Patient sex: M
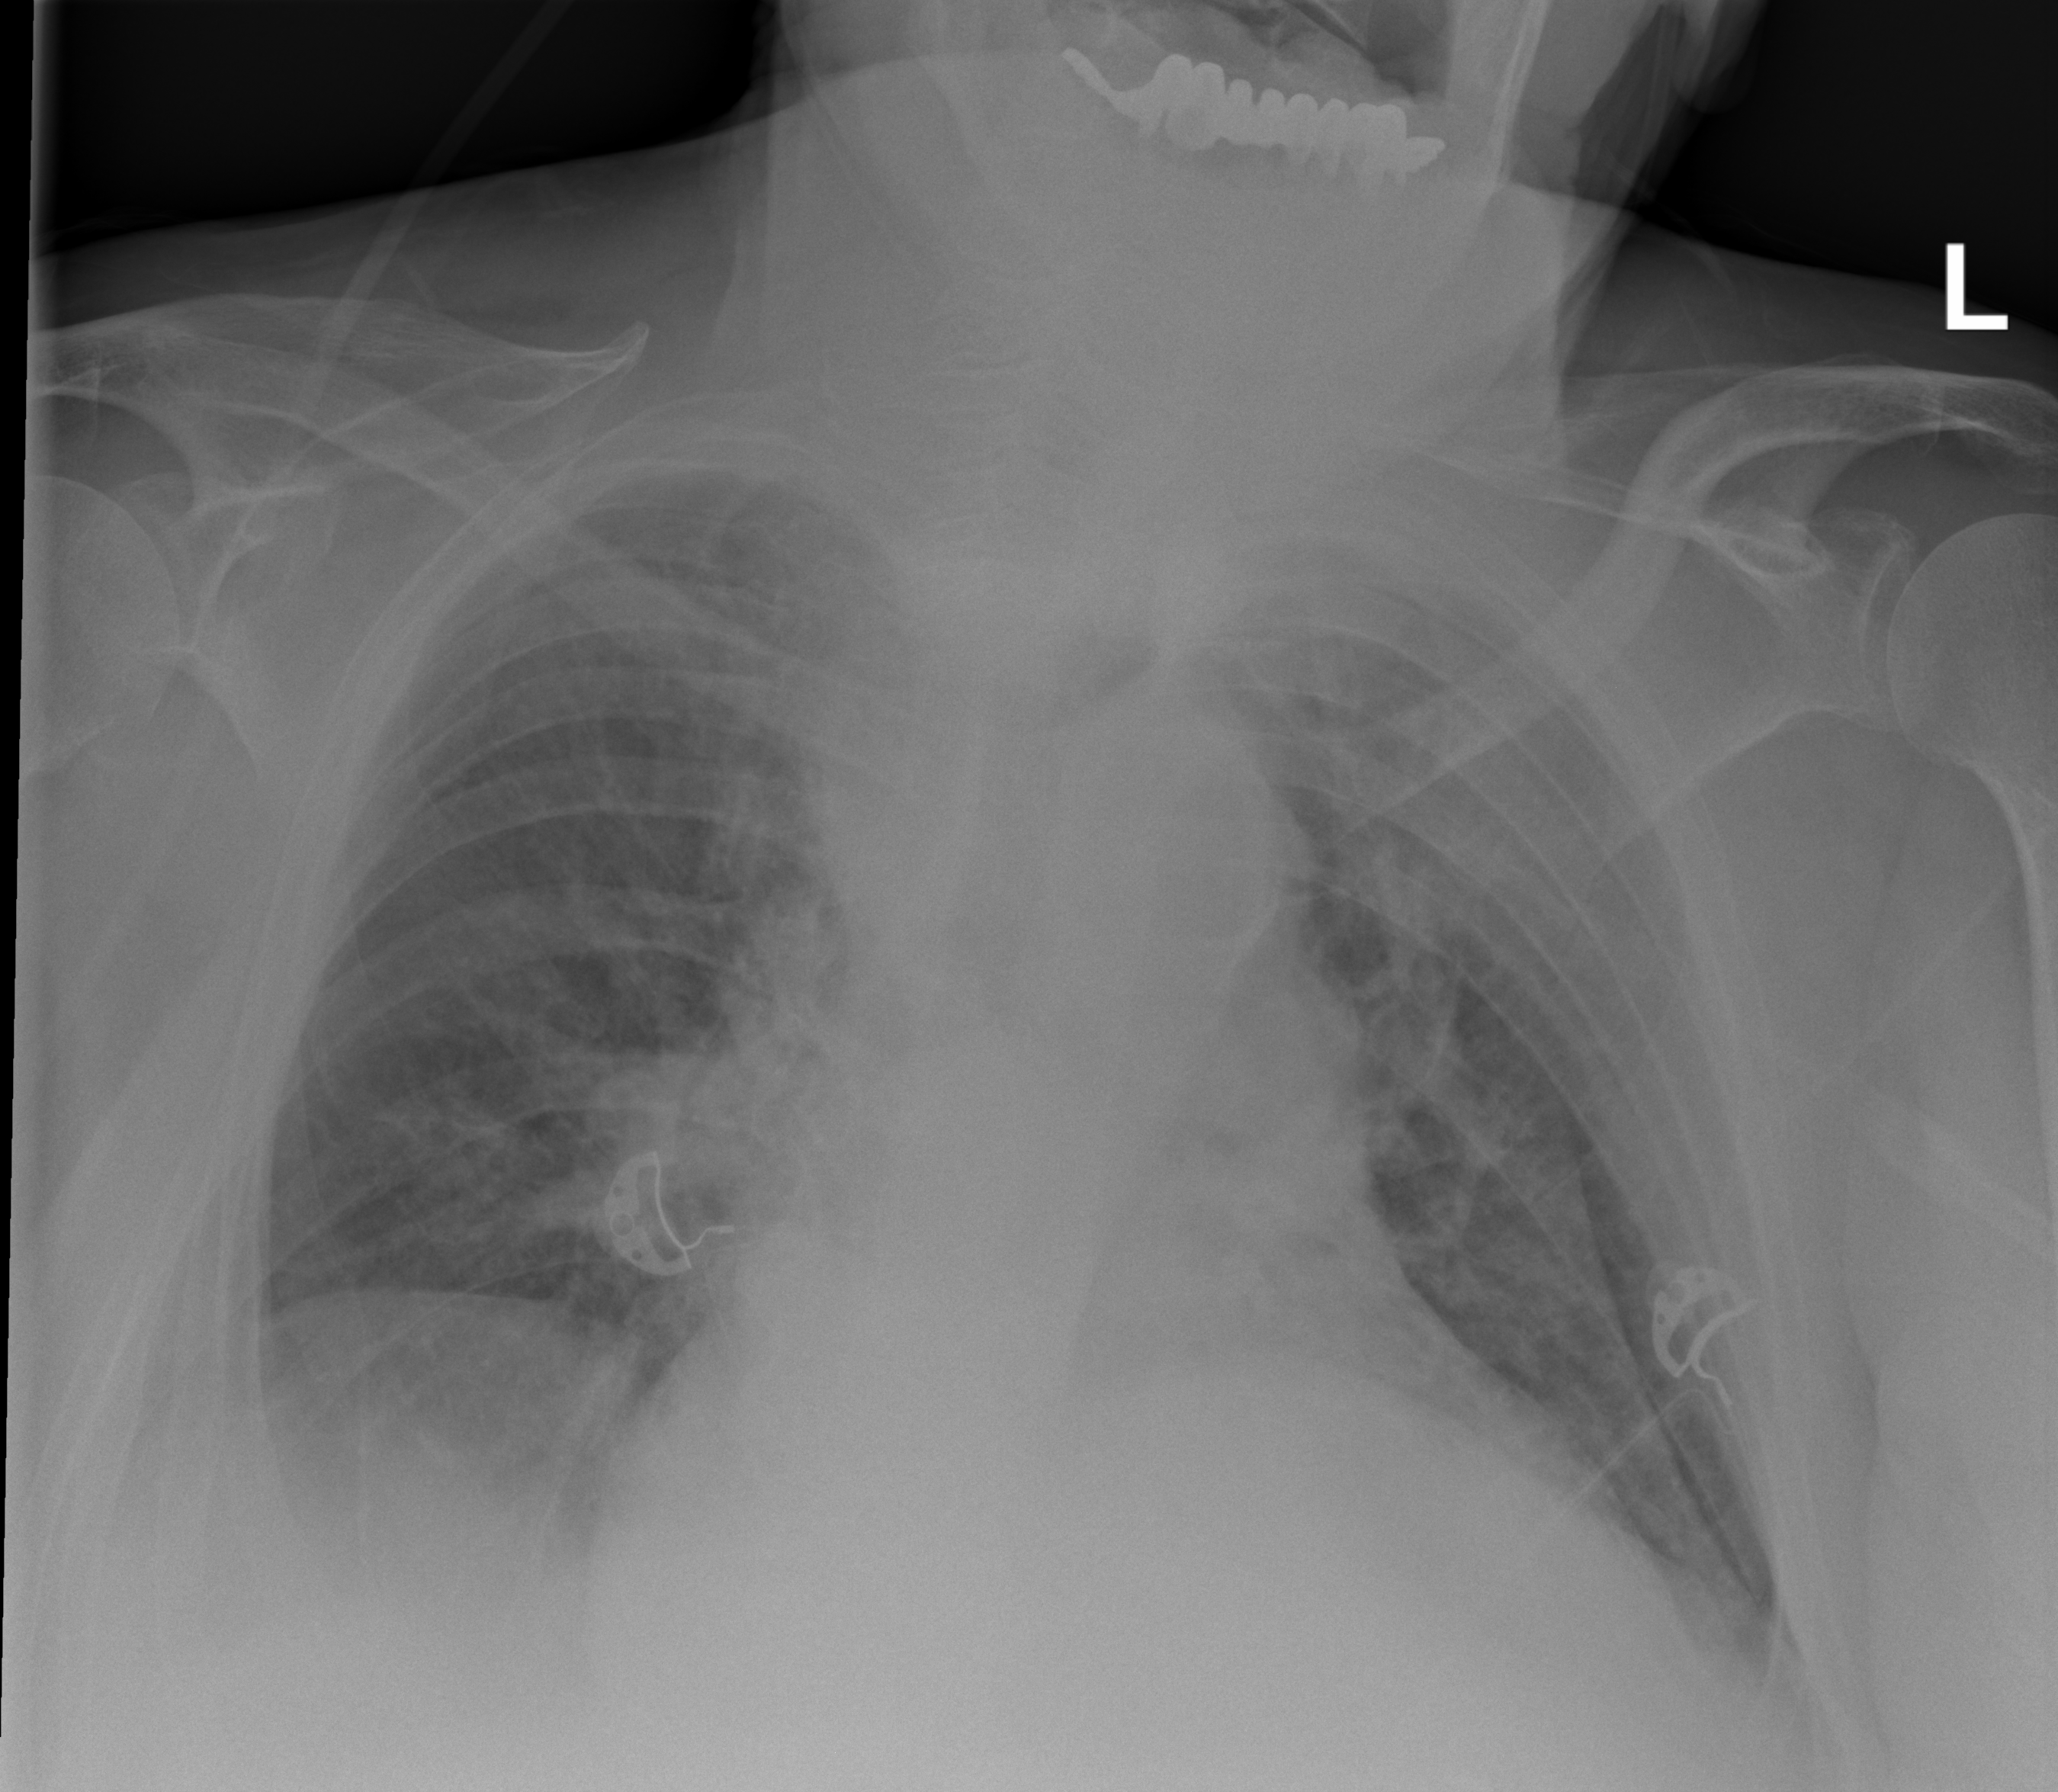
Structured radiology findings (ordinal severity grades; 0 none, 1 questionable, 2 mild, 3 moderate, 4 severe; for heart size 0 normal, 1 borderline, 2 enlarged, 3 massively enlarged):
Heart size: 2
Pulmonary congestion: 2
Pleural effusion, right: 2
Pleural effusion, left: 0
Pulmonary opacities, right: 2
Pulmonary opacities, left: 2
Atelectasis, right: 2
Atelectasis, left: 2